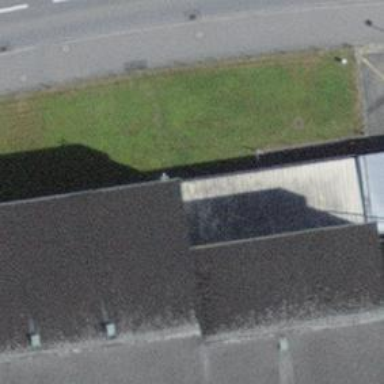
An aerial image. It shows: Distribution substation building.